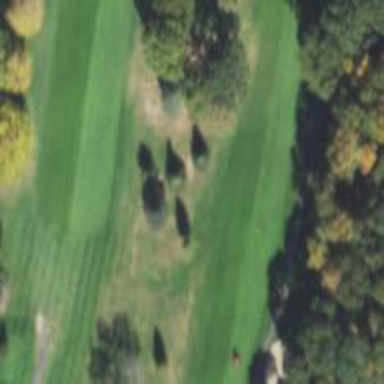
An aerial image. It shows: View of golf hole.